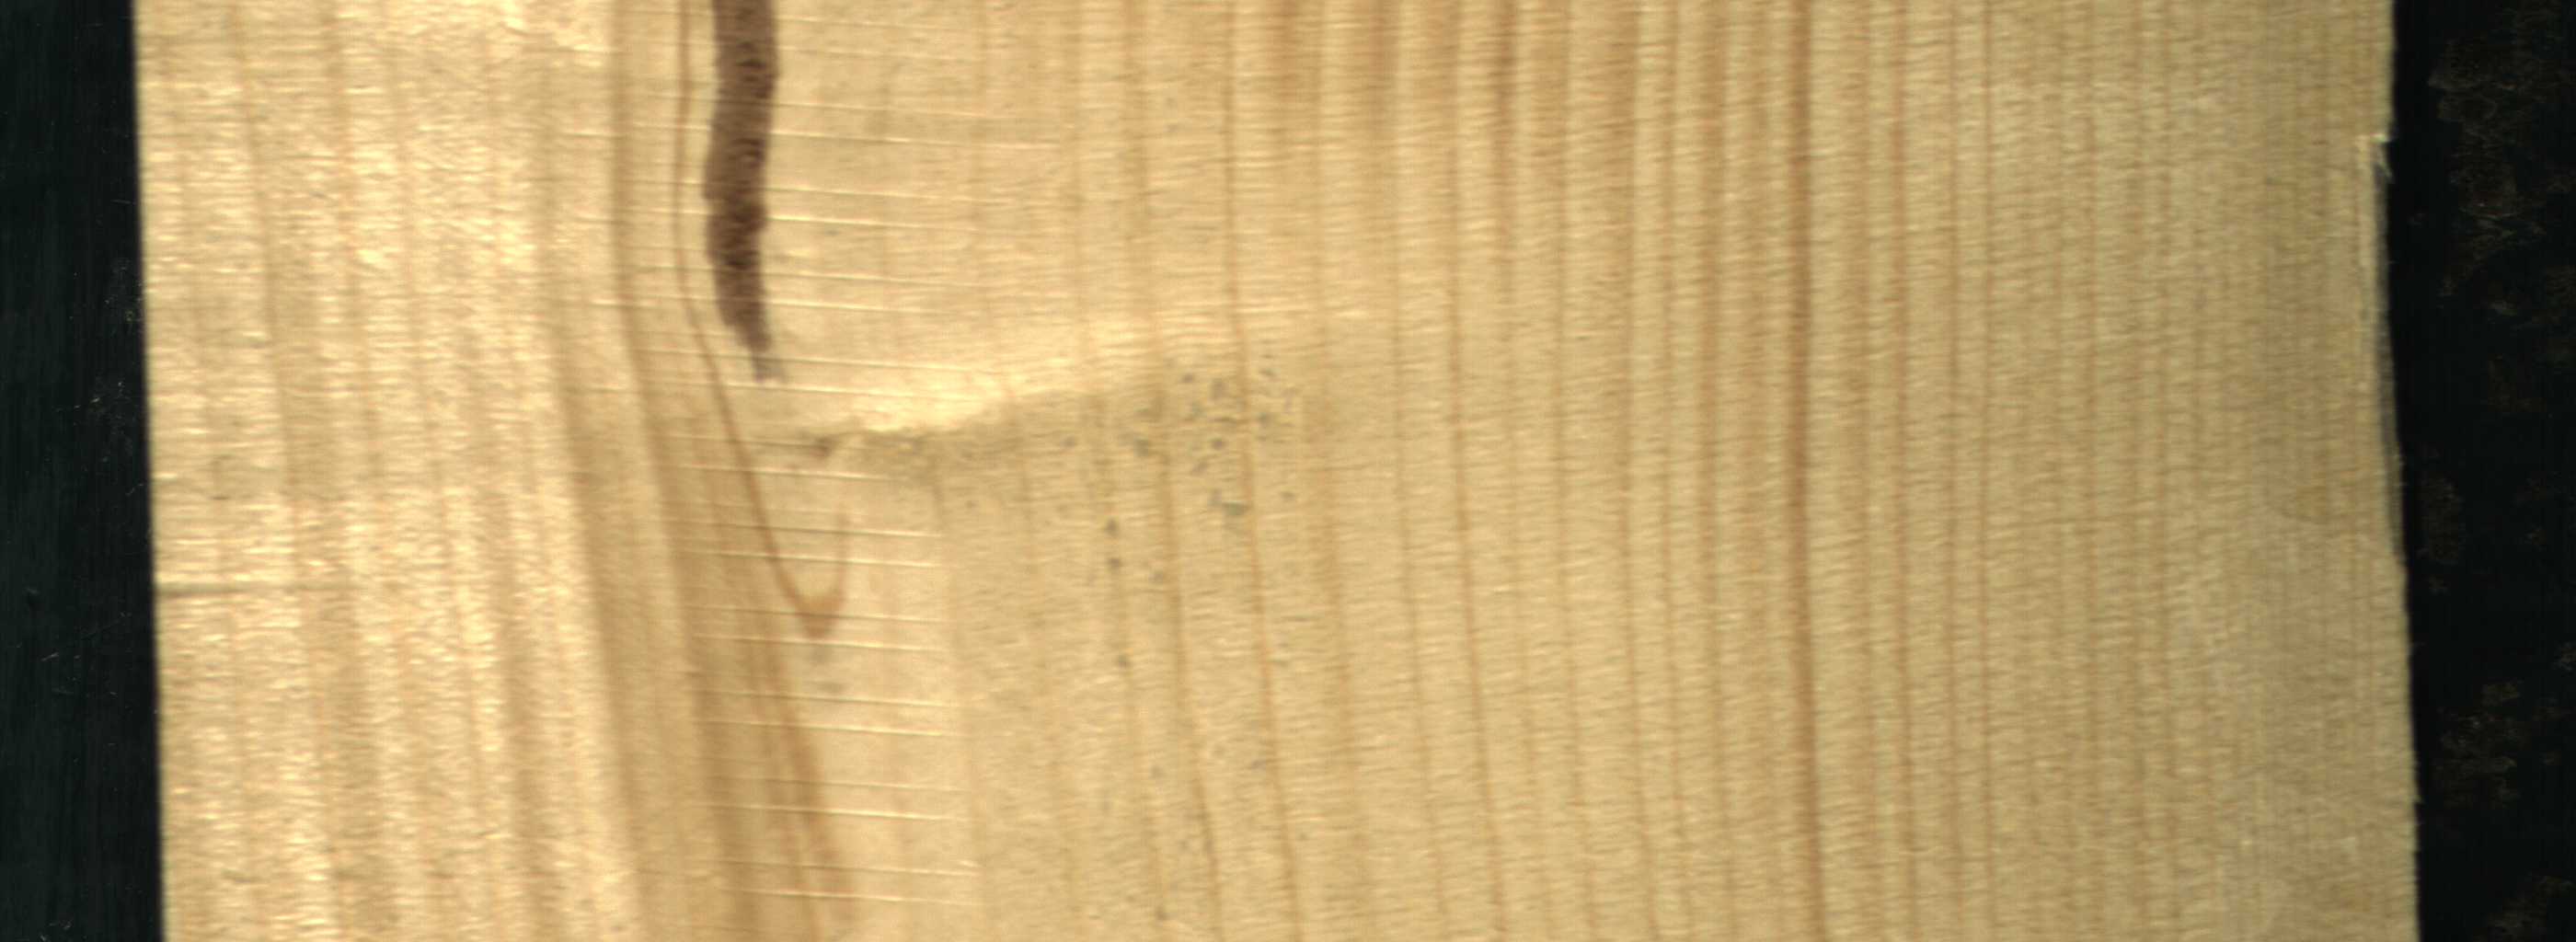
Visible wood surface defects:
Marrow